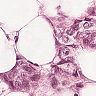
Metastatic tissue present: yes